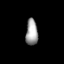
Tissue: lung
Cell type: Epithelial cells
Senescence score: 0.2022
Nuclear area (px): 310
Mean DAPI intensity: 159.1